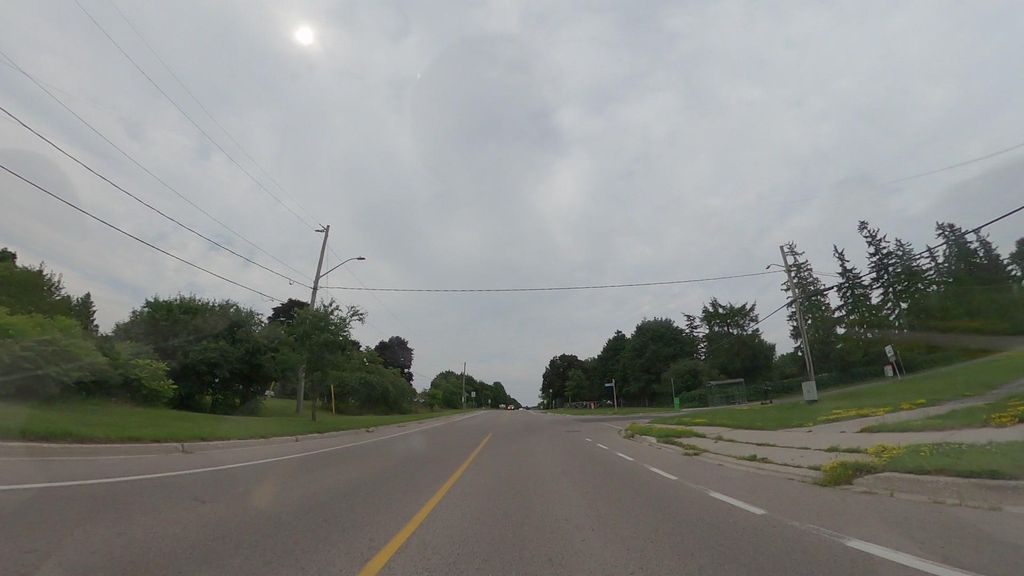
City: kitchener-waterloo